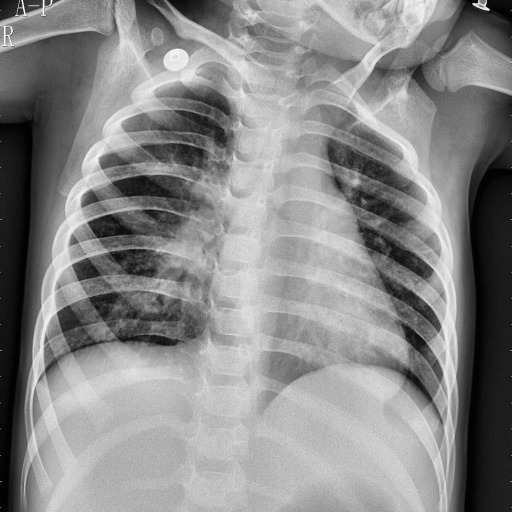
Finding: PNEUMONIA